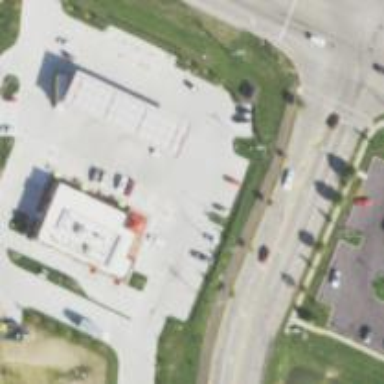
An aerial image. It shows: Convenience shop.